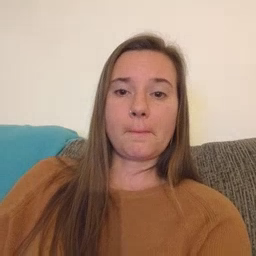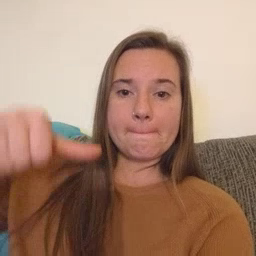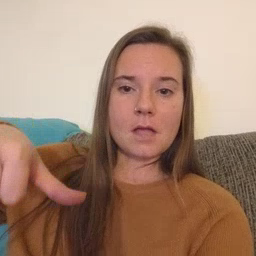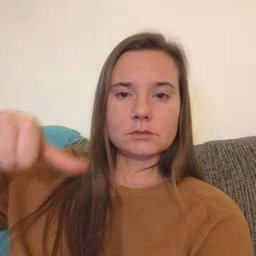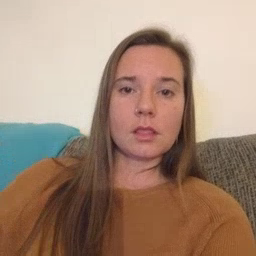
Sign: puzzle